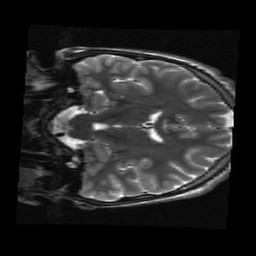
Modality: T2w
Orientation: coronal
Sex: male
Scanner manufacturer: ge
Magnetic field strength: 3 T
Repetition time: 5 s
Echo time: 0.1012 s